Field crop: tomato
Growth stage: 1
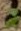
Species: solanum